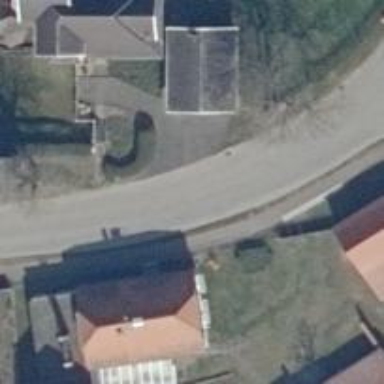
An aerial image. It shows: Driveway.